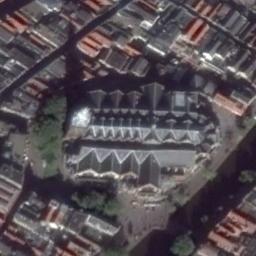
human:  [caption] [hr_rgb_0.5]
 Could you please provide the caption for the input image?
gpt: The church with a tower and the rest of the church has a cross-shaped roof .

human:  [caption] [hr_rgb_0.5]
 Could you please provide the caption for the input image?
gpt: The church is surrounded by many buildings .

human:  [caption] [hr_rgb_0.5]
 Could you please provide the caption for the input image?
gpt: This is a church  It's a rectangle .

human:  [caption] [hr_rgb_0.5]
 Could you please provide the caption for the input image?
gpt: A church with a black roof  The main house of the church has a cross-shaped roof  There are many buildings around the church and roads with many cars .

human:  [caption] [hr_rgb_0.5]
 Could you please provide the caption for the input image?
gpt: There are many buildings near the church .